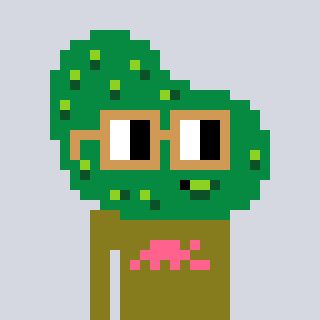
a pixel art character with square brown glasses, a pickle-shaped head and a gunk-colored body on a cool background